Question:
'''
<system.web>
<customErrors mode="off" defaultRedirect="~/Contents/error.aspx">
</customErrors>
<sessionState mode="InProc" cookieless="UseCookies" timeout="20">
</sessionState>
</system.web>
'''
Added system web.config code.i changed to
customErrors mode="on".still same error.please check these code as well. can anyone help me to solve this error.
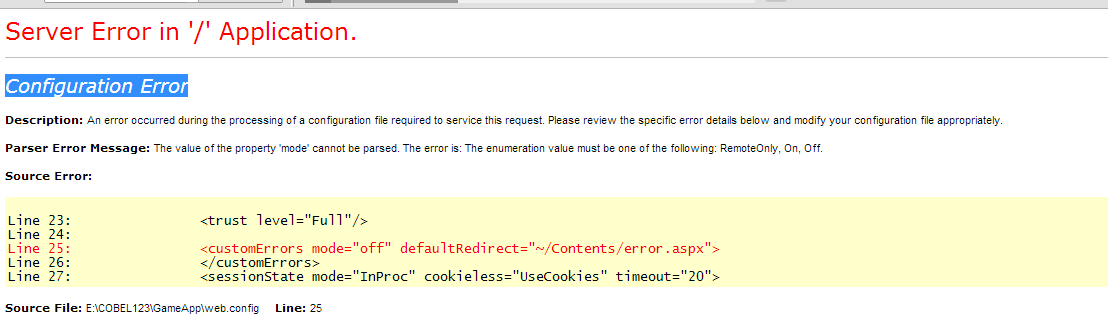
Answer: If you read the error, it tells you that the attribute needs to be "RemoteOnly, On, Off". You need to change the attribute 'mode="off"' to 'mode="Off"'.